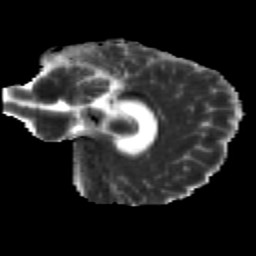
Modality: MD
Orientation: sagittal
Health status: healthy
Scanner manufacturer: siemens
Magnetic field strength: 3 T
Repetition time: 12 s
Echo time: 0.092 s